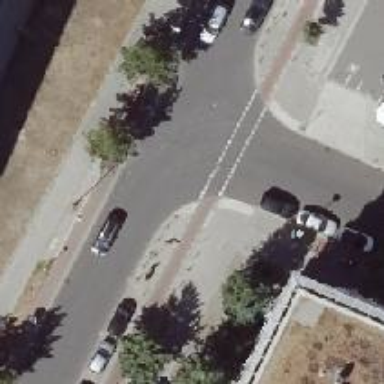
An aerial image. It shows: Marked crossing on asphalt cycleway road.